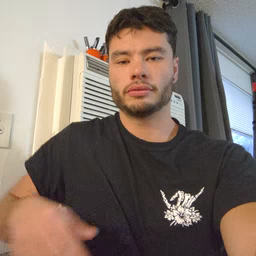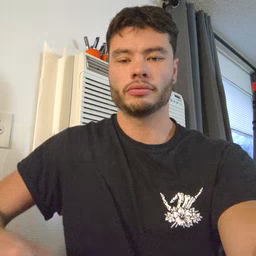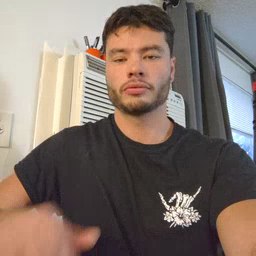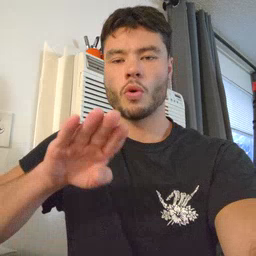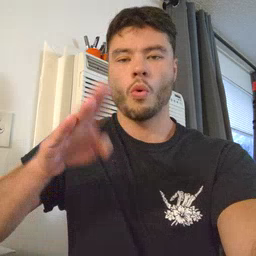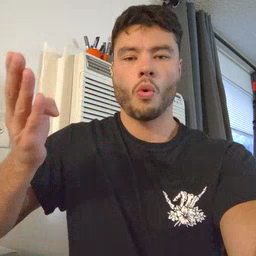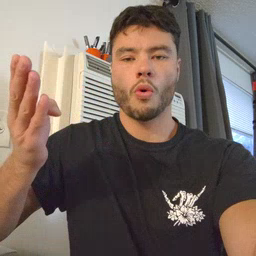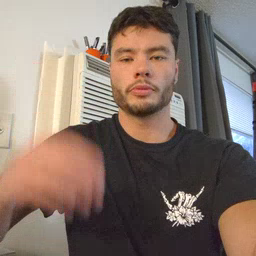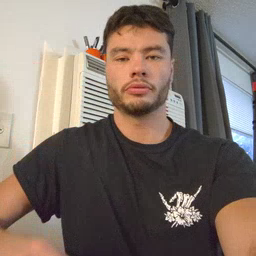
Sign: open